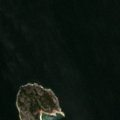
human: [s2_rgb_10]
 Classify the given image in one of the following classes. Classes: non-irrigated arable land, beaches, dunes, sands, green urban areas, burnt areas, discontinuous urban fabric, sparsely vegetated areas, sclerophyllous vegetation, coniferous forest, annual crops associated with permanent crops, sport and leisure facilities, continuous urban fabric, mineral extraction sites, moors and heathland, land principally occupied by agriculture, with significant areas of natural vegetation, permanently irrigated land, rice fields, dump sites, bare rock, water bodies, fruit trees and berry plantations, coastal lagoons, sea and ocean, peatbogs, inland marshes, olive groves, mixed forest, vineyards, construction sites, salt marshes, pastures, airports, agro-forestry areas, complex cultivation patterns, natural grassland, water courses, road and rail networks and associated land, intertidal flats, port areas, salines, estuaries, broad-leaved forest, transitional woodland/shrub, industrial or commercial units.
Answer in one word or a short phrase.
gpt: sea and ocean